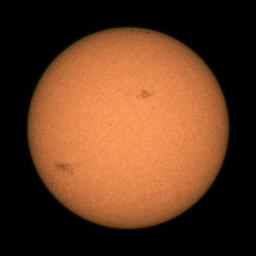
Perseverance Views Sunspots Mars 2020, Sun